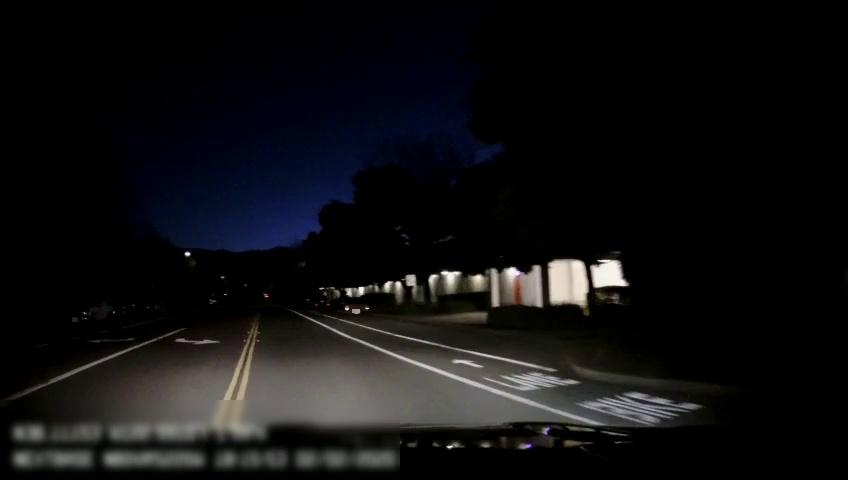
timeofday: Night
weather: Other
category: Drivable Space
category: Vehicles | Truck
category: Vehicles | Car
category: Lanes | Alternate Lane
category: Lanes | Alternate Lane
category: Lanes | Current Lane
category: Lanes | Current Lane
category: Lanes | Opposite Lane